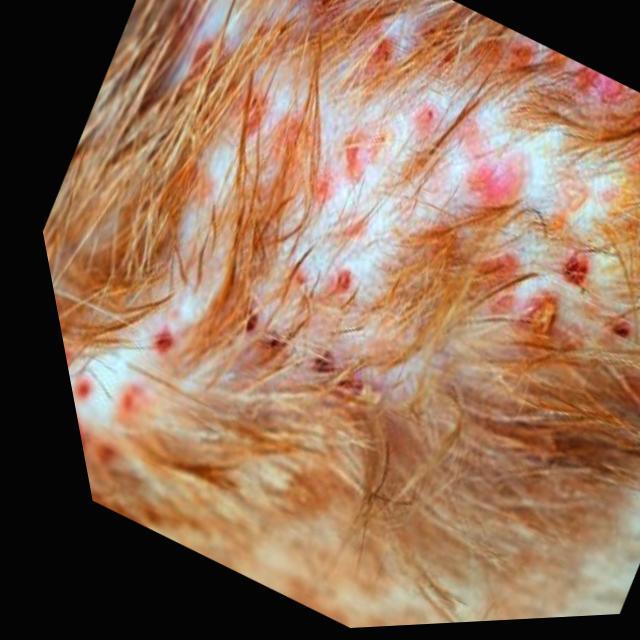
Canine fungal skin infection — characterized by alopecia, scaling, crusting, and circular lesions. Common agents include Malassezia and Candida species.